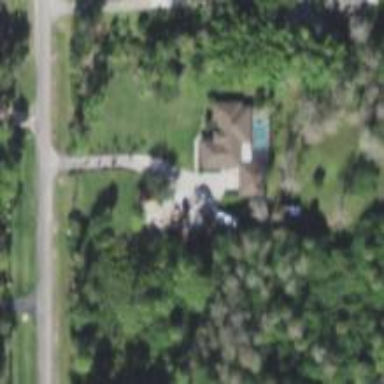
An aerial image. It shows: Driveway leading to service road.